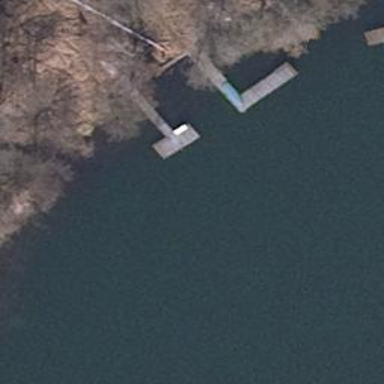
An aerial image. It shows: Man-made pier.